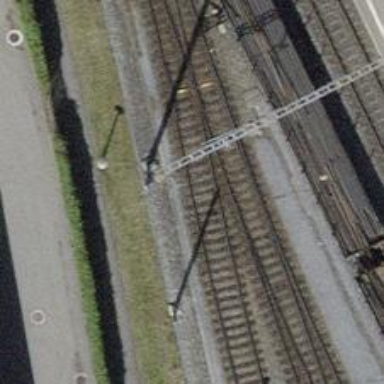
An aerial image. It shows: Railway switch.